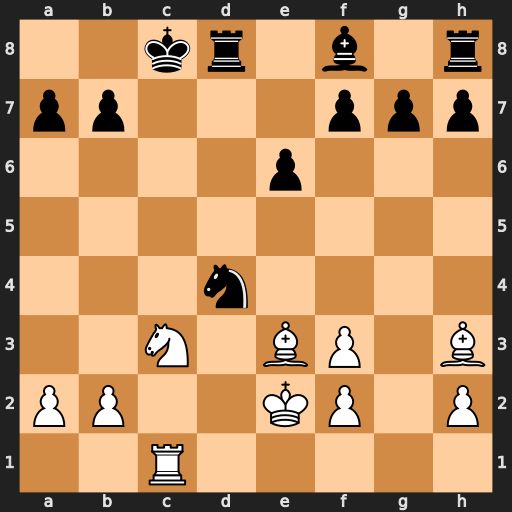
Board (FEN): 2kr1b1r/pp3ppp/4p3/8/3n4/2N1BP1B/PP2KP1P/2R5
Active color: w
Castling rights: -
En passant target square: -
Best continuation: Bxd4 Rxd4 Nb5+ Kd7 Nxd4